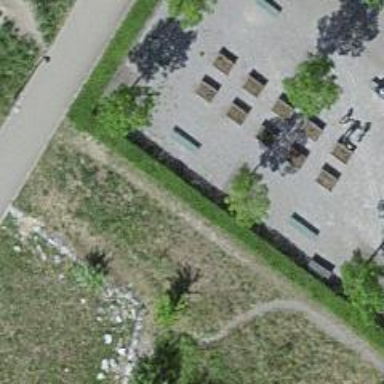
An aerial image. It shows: Park with gravel surface.